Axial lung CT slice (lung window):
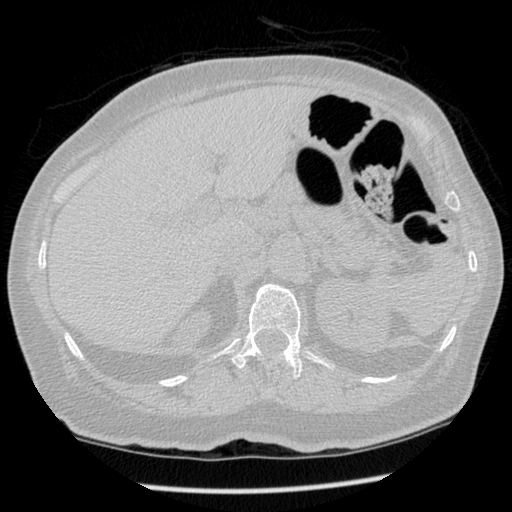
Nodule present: no